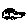
Label: car